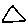
Label: triangle